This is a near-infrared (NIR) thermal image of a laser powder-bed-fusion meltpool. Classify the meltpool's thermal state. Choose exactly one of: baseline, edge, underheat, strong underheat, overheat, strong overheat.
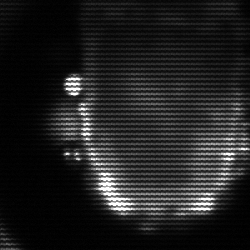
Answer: baseline